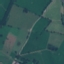
Land use / land cover: Pasture